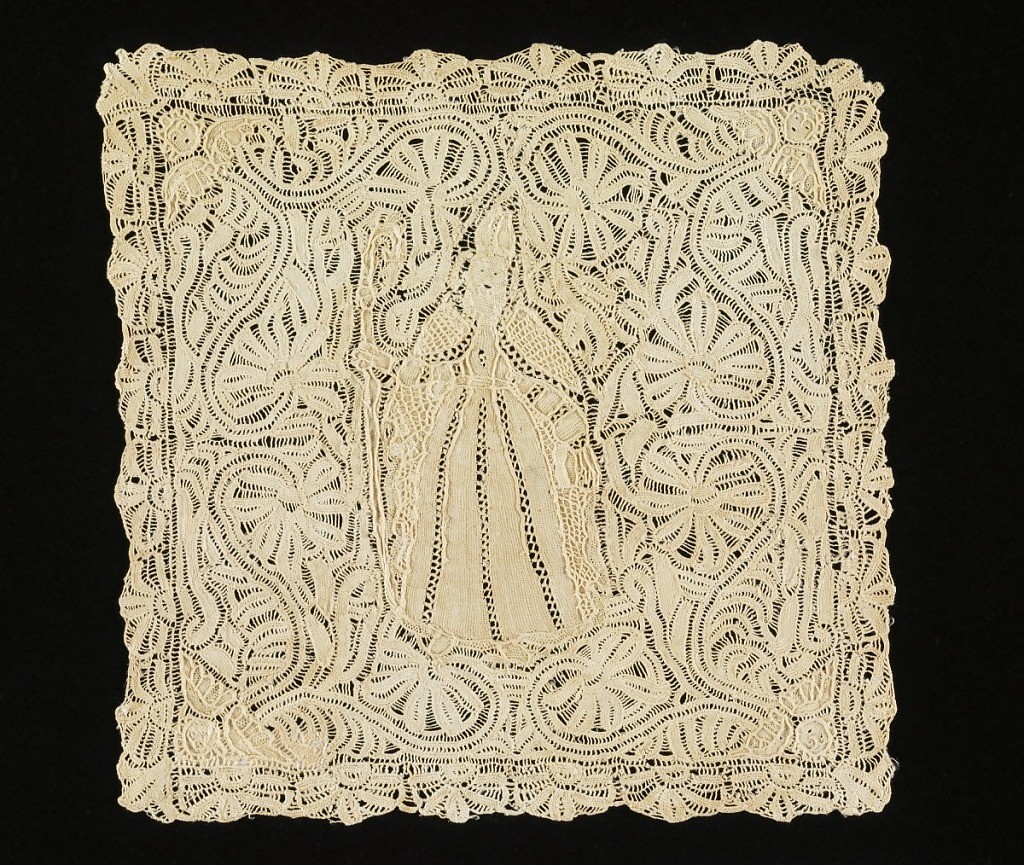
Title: Chalice cover
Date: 17th century
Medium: linen Technique: needle lace
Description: Design consists of a figure of a bishop, surrounded by floral scrolls terminating in angel heads at each of the four corners. Border is comprised of stylized floral forms.